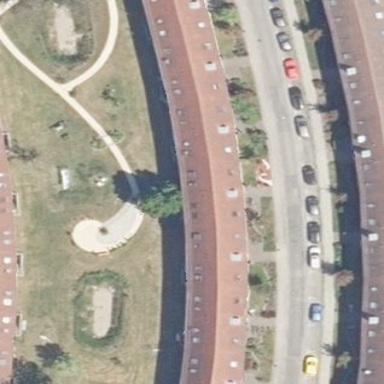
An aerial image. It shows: Apartments building with gambrel roof oriented along the structure.